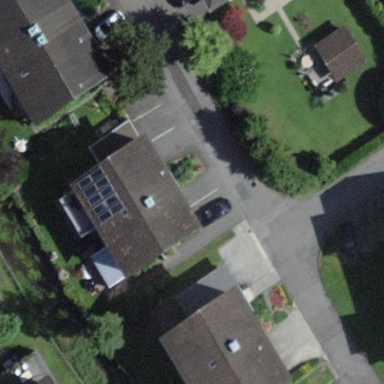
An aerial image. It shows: Image showing building with apartments.